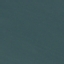
Land use / land cover: SeaLake